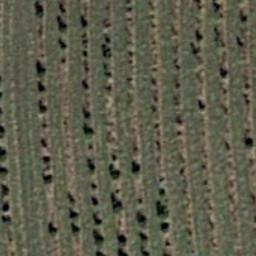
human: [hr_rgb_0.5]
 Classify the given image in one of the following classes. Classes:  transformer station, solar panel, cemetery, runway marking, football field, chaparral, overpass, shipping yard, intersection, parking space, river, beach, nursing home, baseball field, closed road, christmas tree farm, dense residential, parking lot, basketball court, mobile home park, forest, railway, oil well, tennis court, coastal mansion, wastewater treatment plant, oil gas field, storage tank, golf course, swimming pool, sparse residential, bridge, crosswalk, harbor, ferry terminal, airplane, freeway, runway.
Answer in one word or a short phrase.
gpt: christmas tree farm